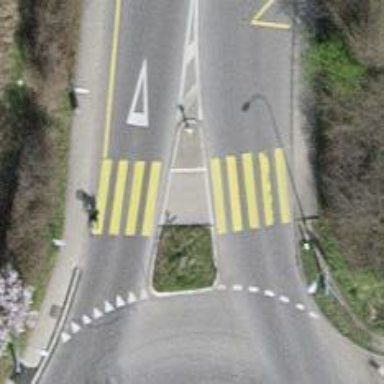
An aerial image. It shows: Uncontrolled road crossing.